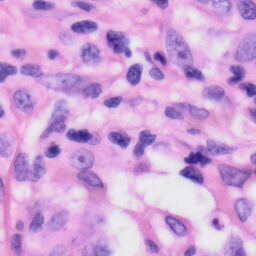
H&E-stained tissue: Skin